Question: been trying to figure out Android layouts and having a bit of an issue. i got as far as figuring out how to get the objects in the places i want, using a RelativeLayout (tried LinearLayout and TableLayout combinations, only to find that gravity and attributes weren't doing things i thought they would...) but i've run into an issue with text bleeding behind other text.

the second item demonstrates the problem. i'd like to have this same layout without the text bleeding. here is my code:
'''
<?xml version="1.0" encoding="utf-8"?>
<RelativeLayout xmlns:android="http://schemas.android.com/apk/res/android"
android:layout_height="?android:attr/listPreferredItemHeight"
android:layout_width="wrap_content"
android:padding="6dip">
<TextView android:id="@+id/item_text_product"
android:layout_alignParentLeft="true"
android:textSize="24sp"
android:layout_width="wrap_content"
android:layout_height="wrap_content"/>
<TextView android:id="@+id/item_text_total"
android:layout_alignParentRight="true"
android:textSize="18sp"
android:textStyle="bold"
android:textColor="#00aa00"
android:layout_width="wrap_content"
android:layout_height="wrap_content"/>
<TextView android:id="@+id/item_text_count"
android:layout_alignParentRight="true"
android:layout_below="@id/item_text_total"
android:textSize="12sp"
android:layout_width="wrap_content"
android:layout_height="wrap_content"/>
<TextView android:id="@+id/text_count"
android:text="Count: "
android:textSize="12sp"
android:layout_toLeftOf="@id/item_text_count"
android:layout_alignBaseline="@id/item_text_count"
android:layout_width="wrap_content"
android:layout_height="wrap_content"/>
</RelativeLayout>
'''
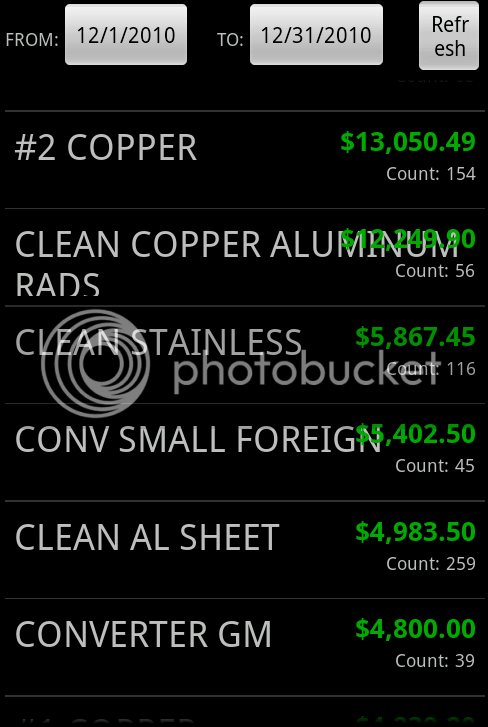
Answer: Set a 'maxEms' attribute on the product 'TextView' so that it's width can never exceed ems.
That way should be the best solution.